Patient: sex M, age 34
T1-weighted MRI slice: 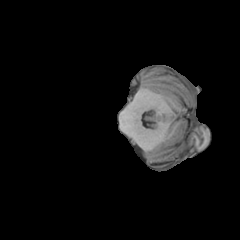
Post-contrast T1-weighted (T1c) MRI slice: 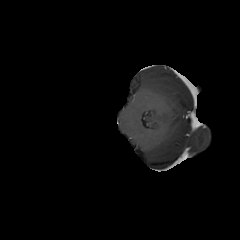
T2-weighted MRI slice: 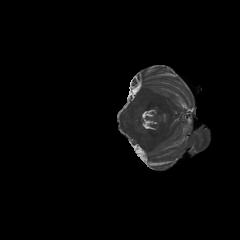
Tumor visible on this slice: no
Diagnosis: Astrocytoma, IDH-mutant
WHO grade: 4